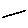
Label: line